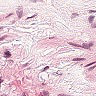
Metastatic tissue present: no